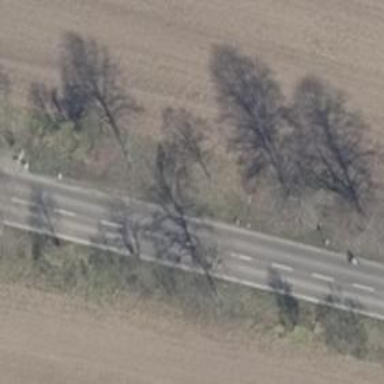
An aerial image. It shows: Secondary road with asphalt surface and lane markings.